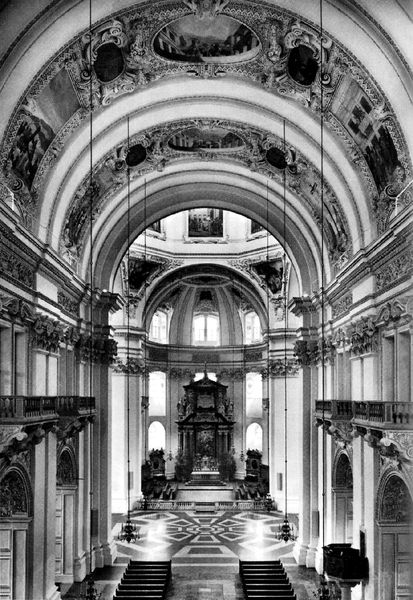
Titel: Salzburger Dom
Künstler: Santino Solari
Standort: Salzburg, Dom (EU - AUT)
Schlagwörter: fenster, lampen, pfeiler, architektur, barock, innenraum, kirche, innen, renaissance, pilaster, rundbogen, stuck, gewölbe, altar, bänke, sims, kirchenschiff, gesims, mittelschiff, kanzel, apsis, chor, deckengemälde, basilika, tonnengewölbe, vierung, medaillons, stuk, trompen, mittelschif, tonnengewökbe